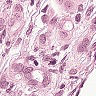
Metastatic tissue present: yes